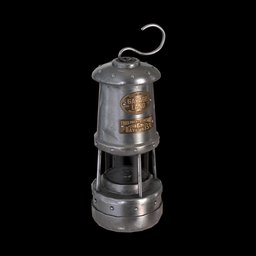
Label: lighting